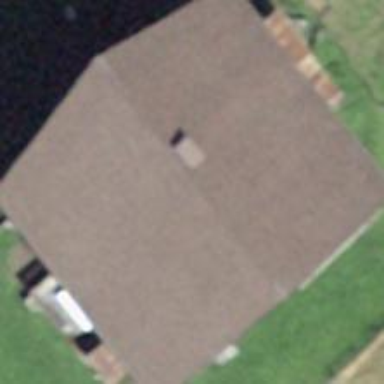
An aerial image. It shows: Building with gabled roof oriented across its structure.